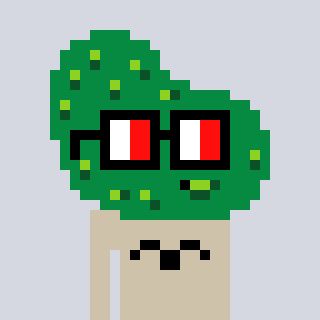
a pixel art character with square glasses with black frames and red eyes, a pickle-shaped head and a bege-colored body on a cool background